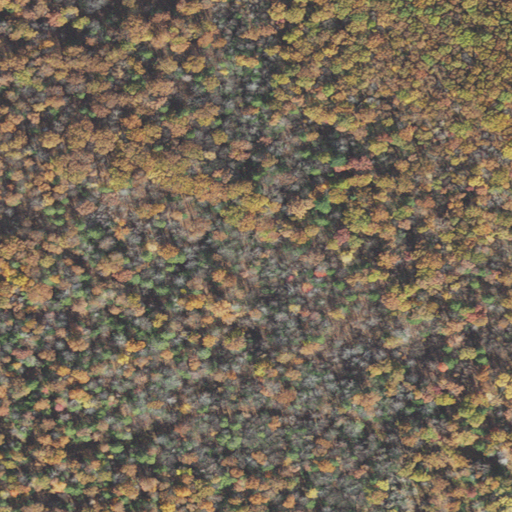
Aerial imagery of mountain in Massachusetts named Pochassic Hills containing deciduous forest, mixed forest, and woody wetlands